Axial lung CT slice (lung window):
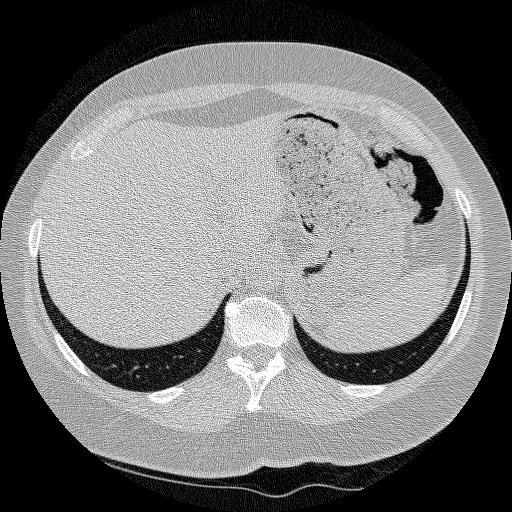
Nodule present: no